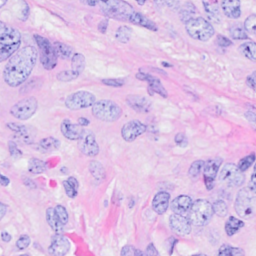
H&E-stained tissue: Breast